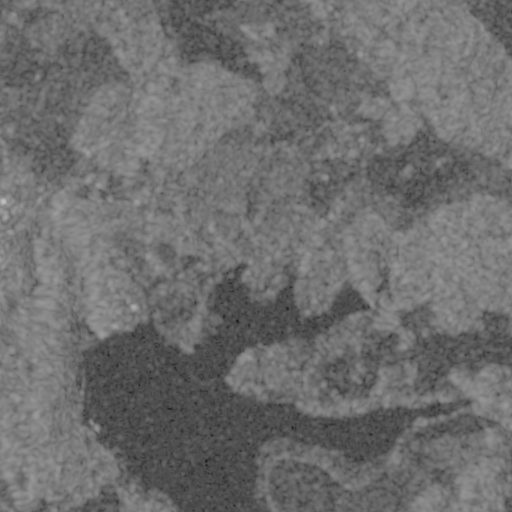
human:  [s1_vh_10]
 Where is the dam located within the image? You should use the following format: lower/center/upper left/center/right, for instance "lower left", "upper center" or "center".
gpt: The dam is located in the lower left of the image.
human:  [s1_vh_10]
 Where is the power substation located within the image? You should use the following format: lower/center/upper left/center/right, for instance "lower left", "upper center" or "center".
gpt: The power substation is located in the center left of the image.
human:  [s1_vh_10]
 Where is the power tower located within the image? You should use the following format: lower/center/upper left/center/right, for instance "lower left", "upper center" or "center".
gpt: The power tower is located in the lower right of the image.
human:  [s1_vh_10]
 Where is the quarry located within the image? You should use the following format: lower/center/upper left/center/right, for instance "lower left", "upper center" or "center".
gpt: The quarry is located in the lower left of the image.
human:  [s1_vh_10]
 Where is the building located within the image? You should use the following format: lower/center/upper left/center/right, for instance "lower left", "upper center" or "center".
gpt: There is no building in the image.

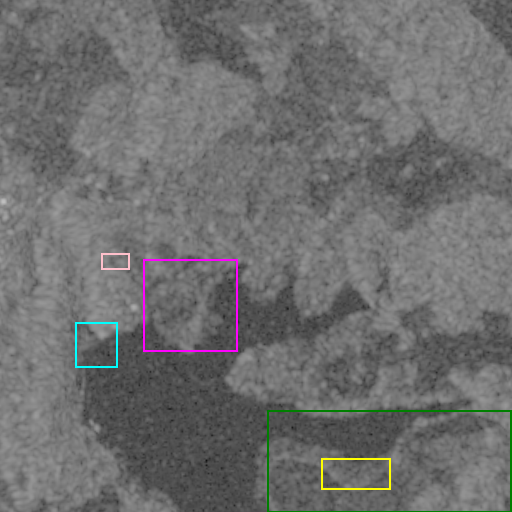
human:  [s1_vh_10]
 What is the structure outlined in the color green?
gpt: The structure outlined in green is a crop field.
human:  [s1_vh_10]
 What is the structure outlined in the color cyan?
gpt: The structure outlined in cyan is a dam.
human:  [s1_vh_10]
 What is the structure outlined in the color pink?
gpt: The structure outlined in pink is a park.
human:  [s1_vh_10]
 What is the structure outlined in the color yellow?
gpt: The structure outlined in yellow is a parking lot.
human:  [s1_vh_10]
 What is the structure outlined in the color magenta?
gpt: The structure outlined in magenta is a water park.
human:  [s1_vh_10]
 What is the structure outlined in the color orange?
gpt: There is no orange outline.